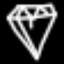
Label: diamond